Question: I am new to be iOS developer. I am making an app in which i am getting response from JSON. But when i am click button for show next UITableView.
I have two questions for everyone.
1.)It's will shown empty value before. I must scroll down for show values.
2.)After scroll down debug error are show "Terminating app due to uncaught exception 'NSRangeException', reason: '-[__NSCFArray objectAtIndex:]: index (14) beyond bounds (14)"

Sorry for my bad english. I can speak english a little bit.
We must click button for go to next UITableView.
'''
- (IBAction)btnf10
{
NSMutableDictionary *content = [NSMutableDictionary dictionary];
[content setValue:[[AppSetting sharedInstance] token] forKey:@"ewitoken"];
//[content setValue:gloablOnWherehouse.selectedWhereHouse forKey:@"model_Name"];
[[EWIConnector connector] requestEWIService:@"special_selected_f10" requestData:content delegate:self];
}
'''
And requestEWIServiceStart will check String.
'''
- (void) requestEWIServiceStart:(EWIConnector *)connector{
NSLog(@"start %@",connector.endpoint);
}
- (void) requestEWIServiceFinish:(EWIConnector *)connector responseData:(NSDictionary *)responseData{
NSLog(@"finish %@",connector.serviceName);
NSLog(@"response %@",responseData);
if ([connector.serviceName isEqualToString:@"special_selected_f10"])
{
NSLog(@"finish %@",connector.serviceName);
NSDictionary *content = responseData[@"content"];
NSString *stAlertMes = [content objectForKey:@"alertMessage"];
stAlertMes = [self getString:stAlertMes];
NSLog(@"AlertMSG : %@", stAlertMes);
if (![stAlertMes isEqualToString:@""]) {
NSLog(@"ALERT MESSAGE : %@", stAlertMes);
gloablOnWherehouse.arTableDataSelected = [[NSArray alloc] init];
}
else
{
NSLog(@"HAS DATA");
gloablOnWherehouse.arTableDataSelected = [content objectForKey:@"DataList_SPI_DetailCollection"];
[self.tableViewWhereHoseList reloadData];
labelStatus.text = @"F11";
}
}
else
{
NSLog(@"response %@",responseData);
}
}
'''
UITableView 2 for response data.
'''
- (void)viewDidLoad {
[super viewDidLoad];
// Do any additional setup after loading the view.
globlOnDisplayEffect = [GlobalVariable sharedInstance];
globlOnDisplayEffect.arTableDataSelectedWhereHouse = [[NSArray alloc] init];
[self.tableViewDetailList reloadData];
}
- (NSInteger) numberOfSectionsInTableView:(UITableView *)tableView {
return 1;
}
- (NSInteger) tableView:(UITableView *)tableView numberOfRowsInSection:(NSInteger)section {
return (globlOnDisplayEffect.arTableDataSelected)?[globlOnDisplayEffect.arTableDataSelected count]: 100;
}
- (UITableViewCell *) tableView:(UITableView *)tableView cellForRowAtIndexPath:(NSIndexPath *)indexPath {
static NSString *simpleTableIdentifier = @"DisplayEffectQtyViewCell";
DisplayEffectQtyViewCell *cell = [self.tableViewDetailList dequeueReusableCellWithIdentifier:simpleTableIdentifier forIndexPath:indexPath];
if(cell == nil)
{
NSArray *nib = [[NSBundle mainBundle] loadNibNamed:@"DisplayEffectQtyViewCell" owner:self options:nil];
cell = [nib objectAtIndex:0];
} else {
if (globlOnDisplayEffect.arTableDataSelected) {
NSMutableArray *myMutbleArray = [[NSMutableArray alloc] init];
[myMutbleArray addObject:globlOnDisplayEffect.arTableDataSelected];
if (myMutbleArray) {
NSDictionary *myDic = [globlOnDisplayEffect.arTableDataSelected objectAtIndex:indexPath.row];
NSDictionary *cont = [myDic objectForKey:@"DataList_SPI_DetailF10"];
NSString *f10_cmpt = [self getString:[cont objectForKey:@"f10_cmpt"]];
NSString *f10_dt = [self getString:[cont objectForKey:@"f10_dt"]];
NSString *f10_item = [self getString:[cont objectForKey:@"f10_item"]];
NSString *f10_lot = [self getString:[cont objectForKey:@"f10_lot"]];
NSString *f10_model = [self getString:[cont objectForKey:@"f10_model"]];
NSString *f10_of = [self getString:[cont objectForKey:@"f10_of"]];
NSString *f10_semi = [self getString:[cont objectForKey:@"f10_semi"]];
NSString *f10_tm = [self getString:[cont objectForKey:@"f10_tm"]];
NSString *f10_uncmp = [self getString:[cont objectForKey:@"f10_uncmp"]];
[cell setf10_cmpt:f10_cmpt setf10_dt:f10_dt setf10_item:f10_item setf10_lot:f10_lot setf10_model:f10_model setf10_of:f10_of setf10_semi:f10_semi setf10_tm:f10_tm setf10_uncmp:f10_uncmp];
}
}
}
return cell;
}
'''
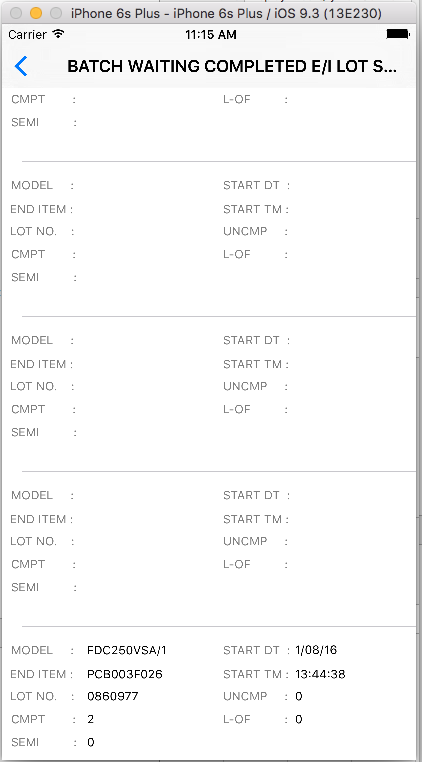
Answer: Index Bound of array, it's a common problem. There is no object in 14th position in your array.
Before loading tableview, NSLog all data using a loop in console which you have to show in Cell.
'''
else
{
NSLog(@"HAS DATA");
gloablOnWherehouse.arTableDataSelected = [content objectForKey:@"DataList_SPI_DetailCollection"];
// [self.tableViewWhereHoseList reloadData];
labelStatus.text = @"F11";
}
'''
And also check which table view you are loading and get it count. I think , it should be
'''
[globlOnDisplayEffect.arTableDataSelected count]>0 ?[globlOnDisplayEffect.arTableDataSelected count]:100.
'''
Explain, why you will show 100 cell when [globlOnDisplayEffect.arTableDataSelected count]==0. And what is the data source for else ?
'''
- (NSInteger) tableView:(UITableView *)tableView numberOfRowsInSection:(NSInteger)section {
// NSLog what you return....
return (globlOnDisplayEffect.arTableDataSelected)?[globlOnDisplayEffect.arTableDataSelected count]: 100;
}
'''
Check you table cell condition also. **